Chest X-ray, PA view. Patient: 42 years old, sex F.
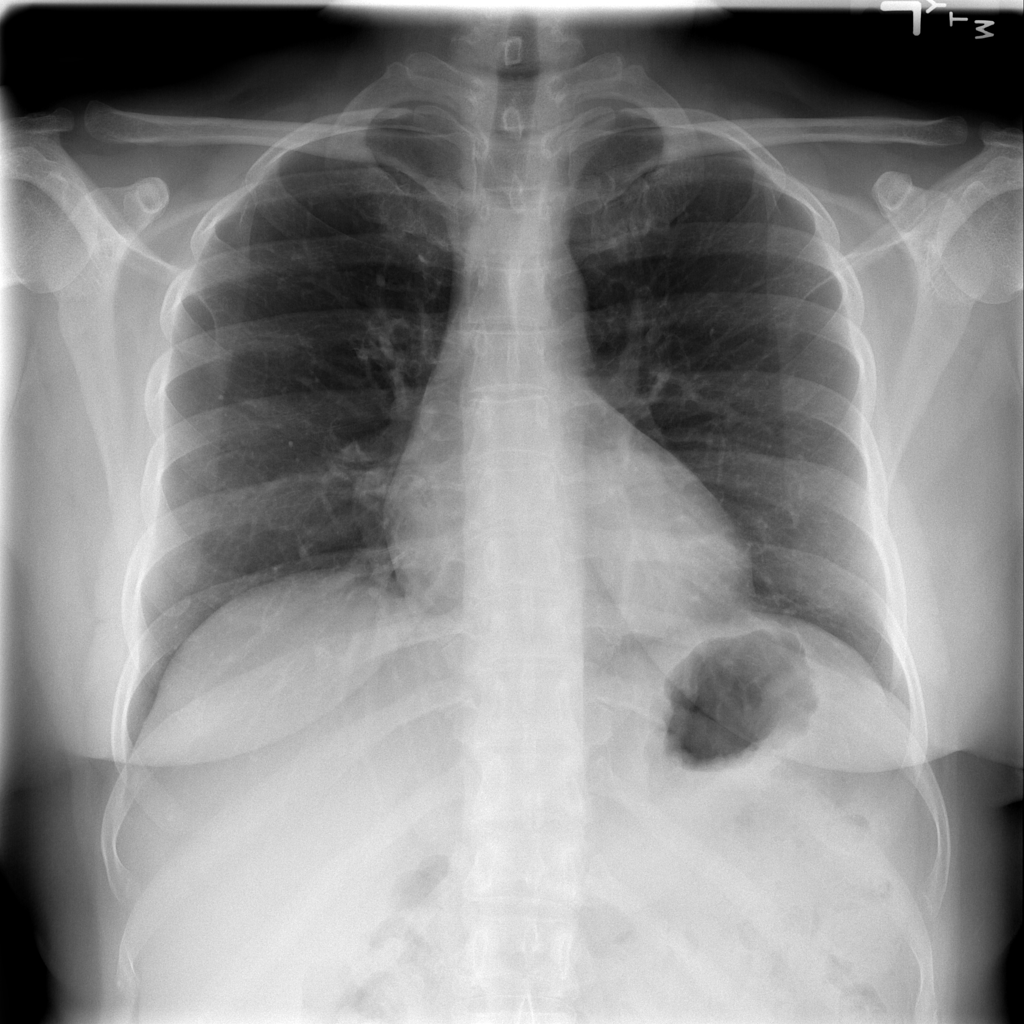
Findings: No Finding